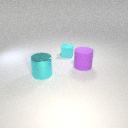
large cyan metal cylinder in front of small cyan rubber cube